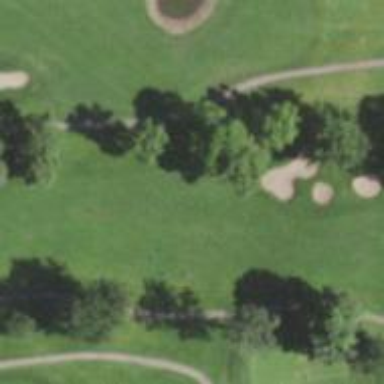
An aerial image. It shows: View of golf hole.